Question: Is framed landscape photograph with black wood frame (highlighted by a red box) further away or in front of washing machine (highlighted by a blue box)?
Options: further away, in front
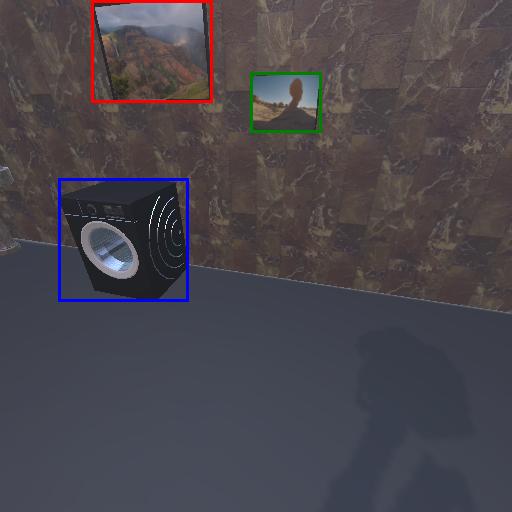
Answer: further away